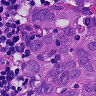
Metastatic tissue present: yes